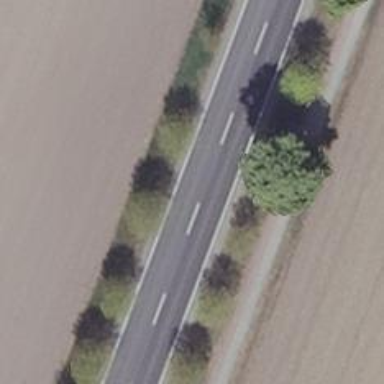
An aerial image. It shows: Row of deciduous broadleaved trees.